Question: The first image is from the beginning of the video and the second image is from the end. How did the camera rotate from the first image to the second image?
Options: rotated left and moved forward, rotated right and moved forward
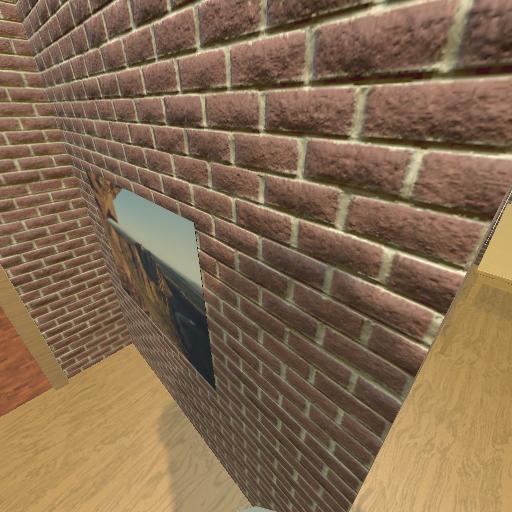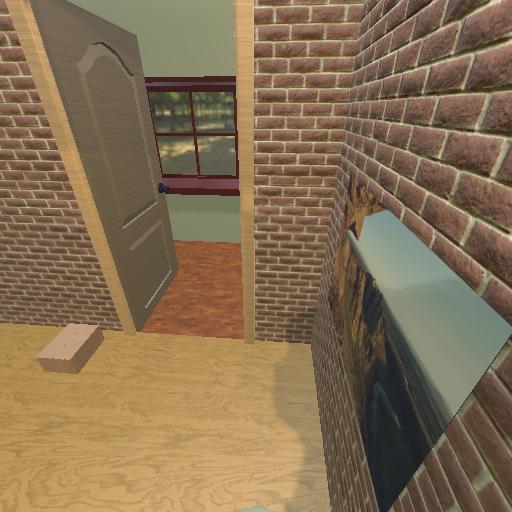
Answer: rotated left and moved forward